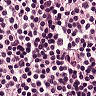
Metastatic tissue present: no